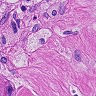
Metastatic tissue present: yes